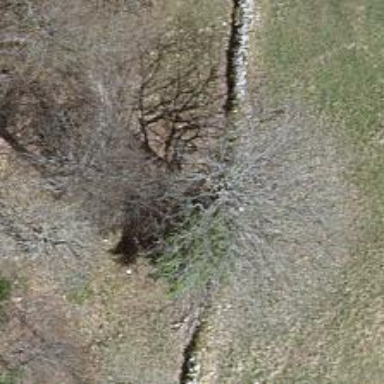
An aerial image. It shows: Wall is shown in the image.